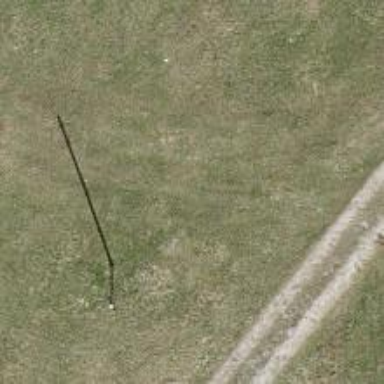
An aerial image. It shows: Power pole.